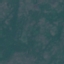
Land use / land cover class: HerbaceousVegetation